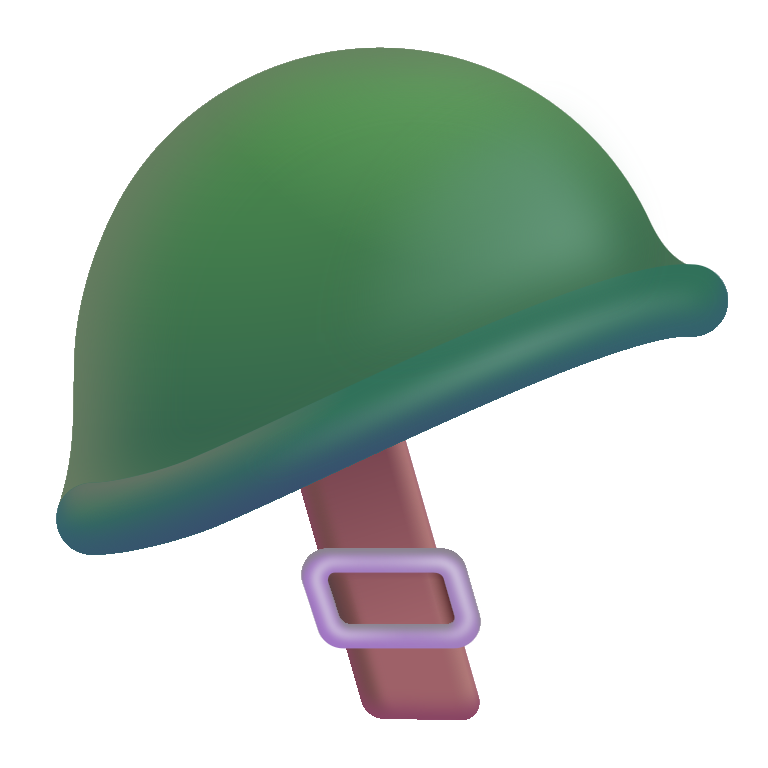
military helmet color